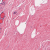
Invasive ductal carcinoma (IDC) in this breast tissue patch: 0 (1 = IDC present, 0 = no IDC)